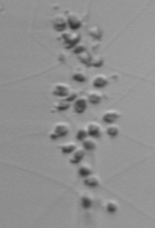
Label: Chaetoceros_didymus_TAG_external_flagellate